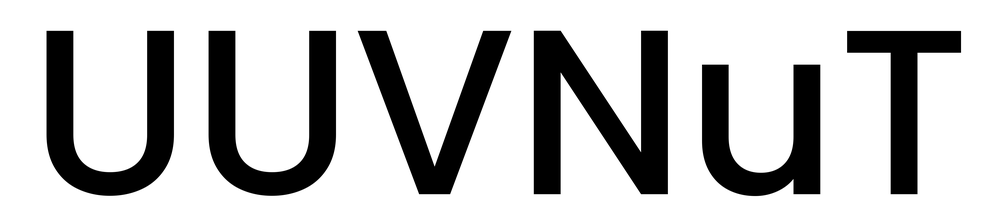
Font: Poppins-Medium